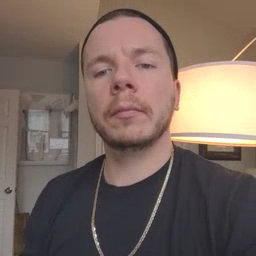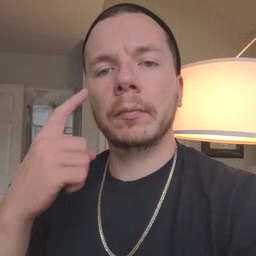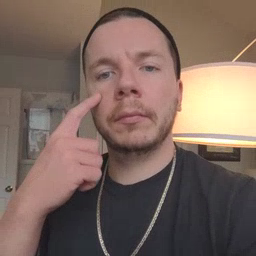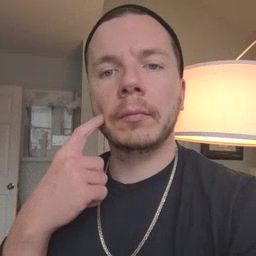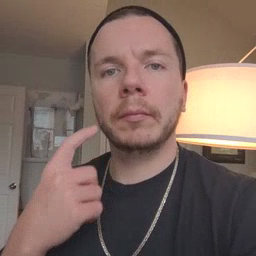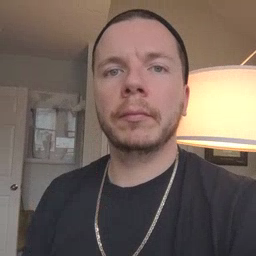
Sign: cry